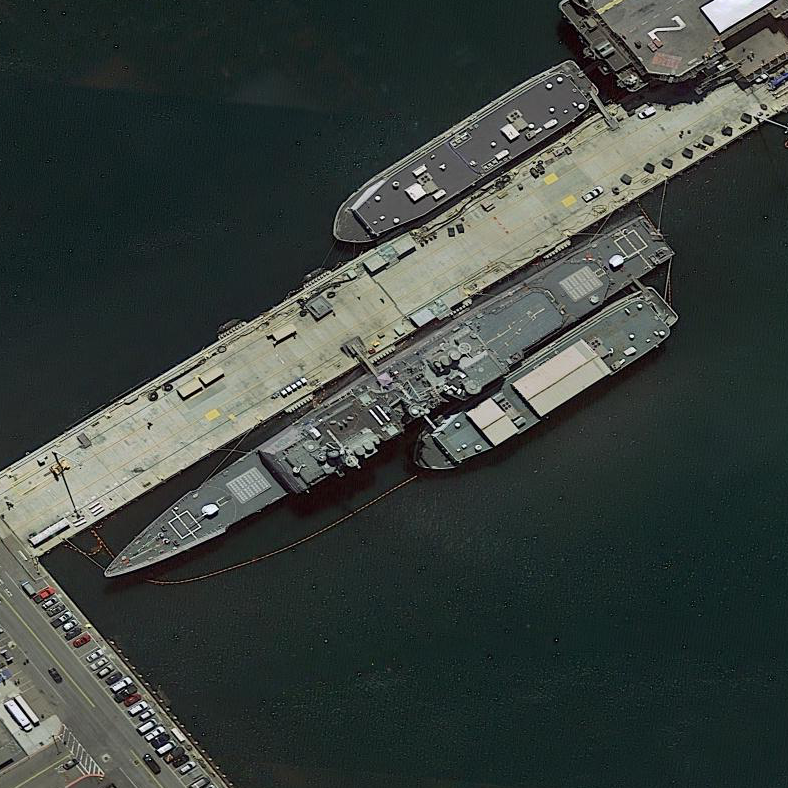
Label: cruiser